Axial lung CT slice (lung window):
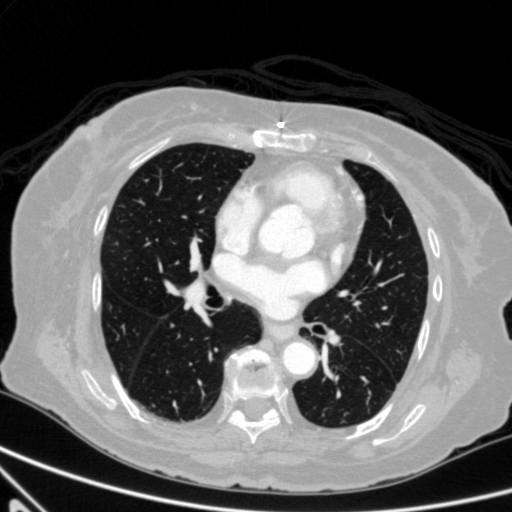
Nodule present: no